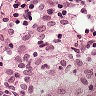
Metastatic tissue present: no